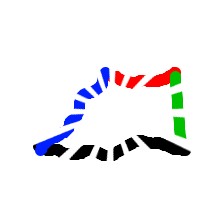
Shape: trapezoid